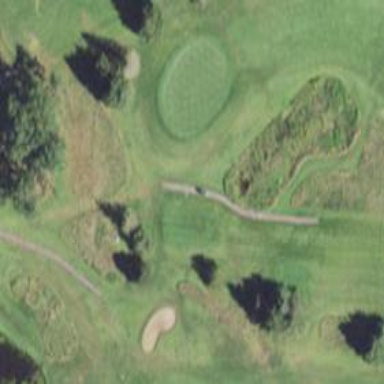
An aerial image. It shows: Pathway for golfing.